Aerial crown-view tile of a tropical tree (Barro Colorado Island, Panama), acquired 20250818:
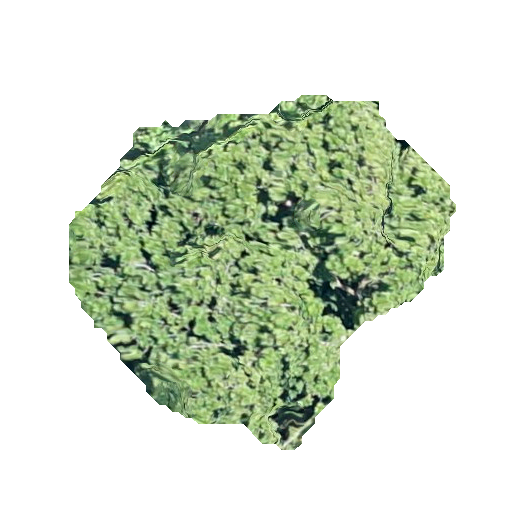
Species: Anacardium excelsum
GBIF accepted scientific name: Anacardium excelsum
Crown area: 129.47 m²